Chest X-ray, PA view. Patient: 53 years old, sex M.
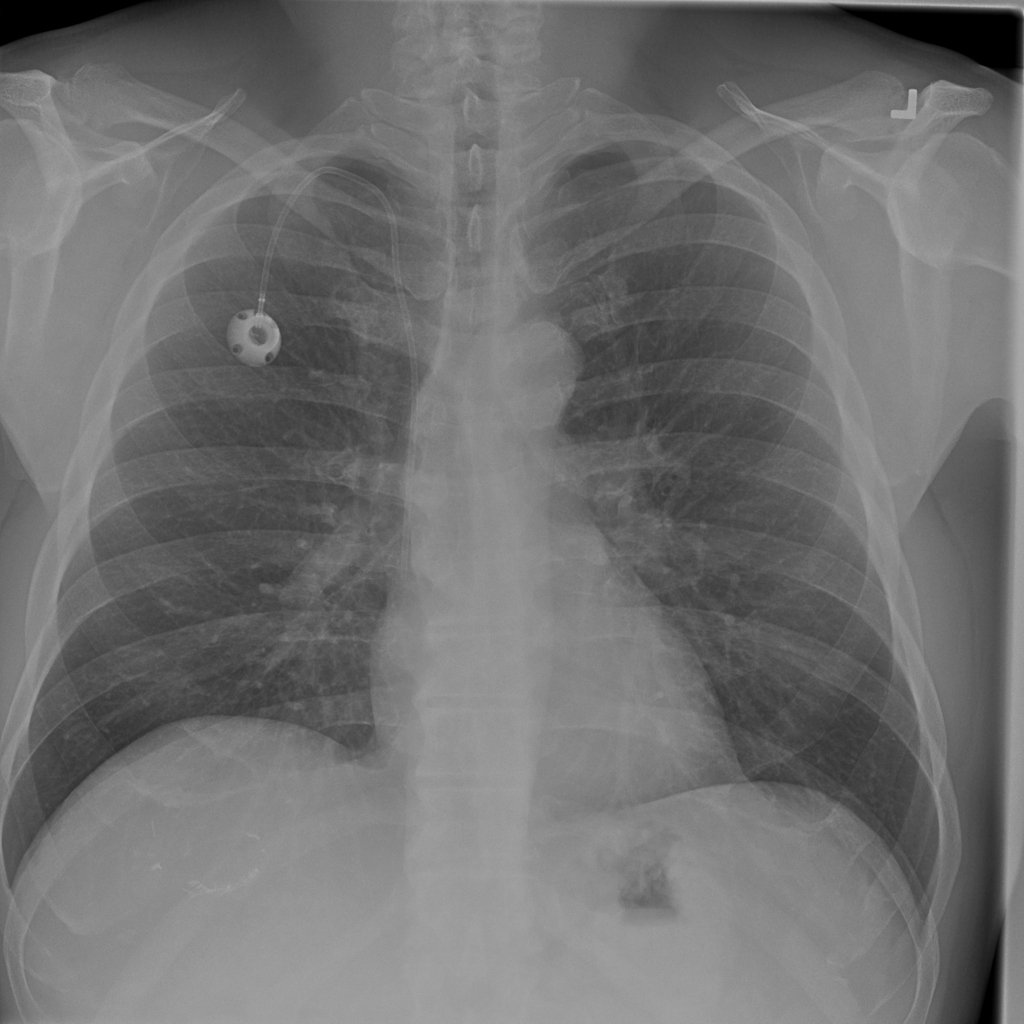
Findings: Infiltration